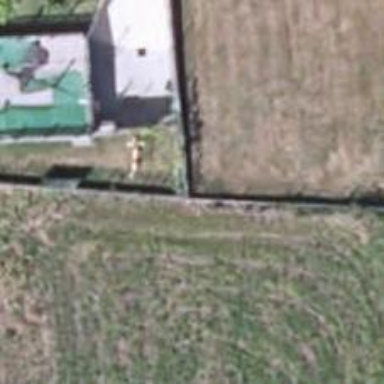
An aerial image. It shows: Fence.